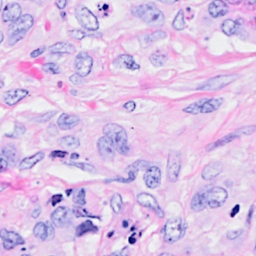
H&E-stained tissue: Breast